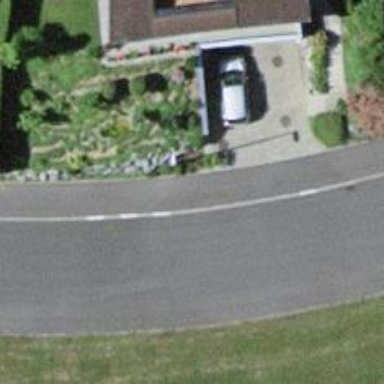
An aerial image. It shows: Sidewalk along the footway.